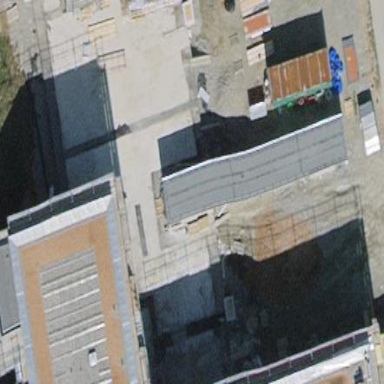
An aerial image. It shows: View of roof of building.